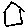
Label: house